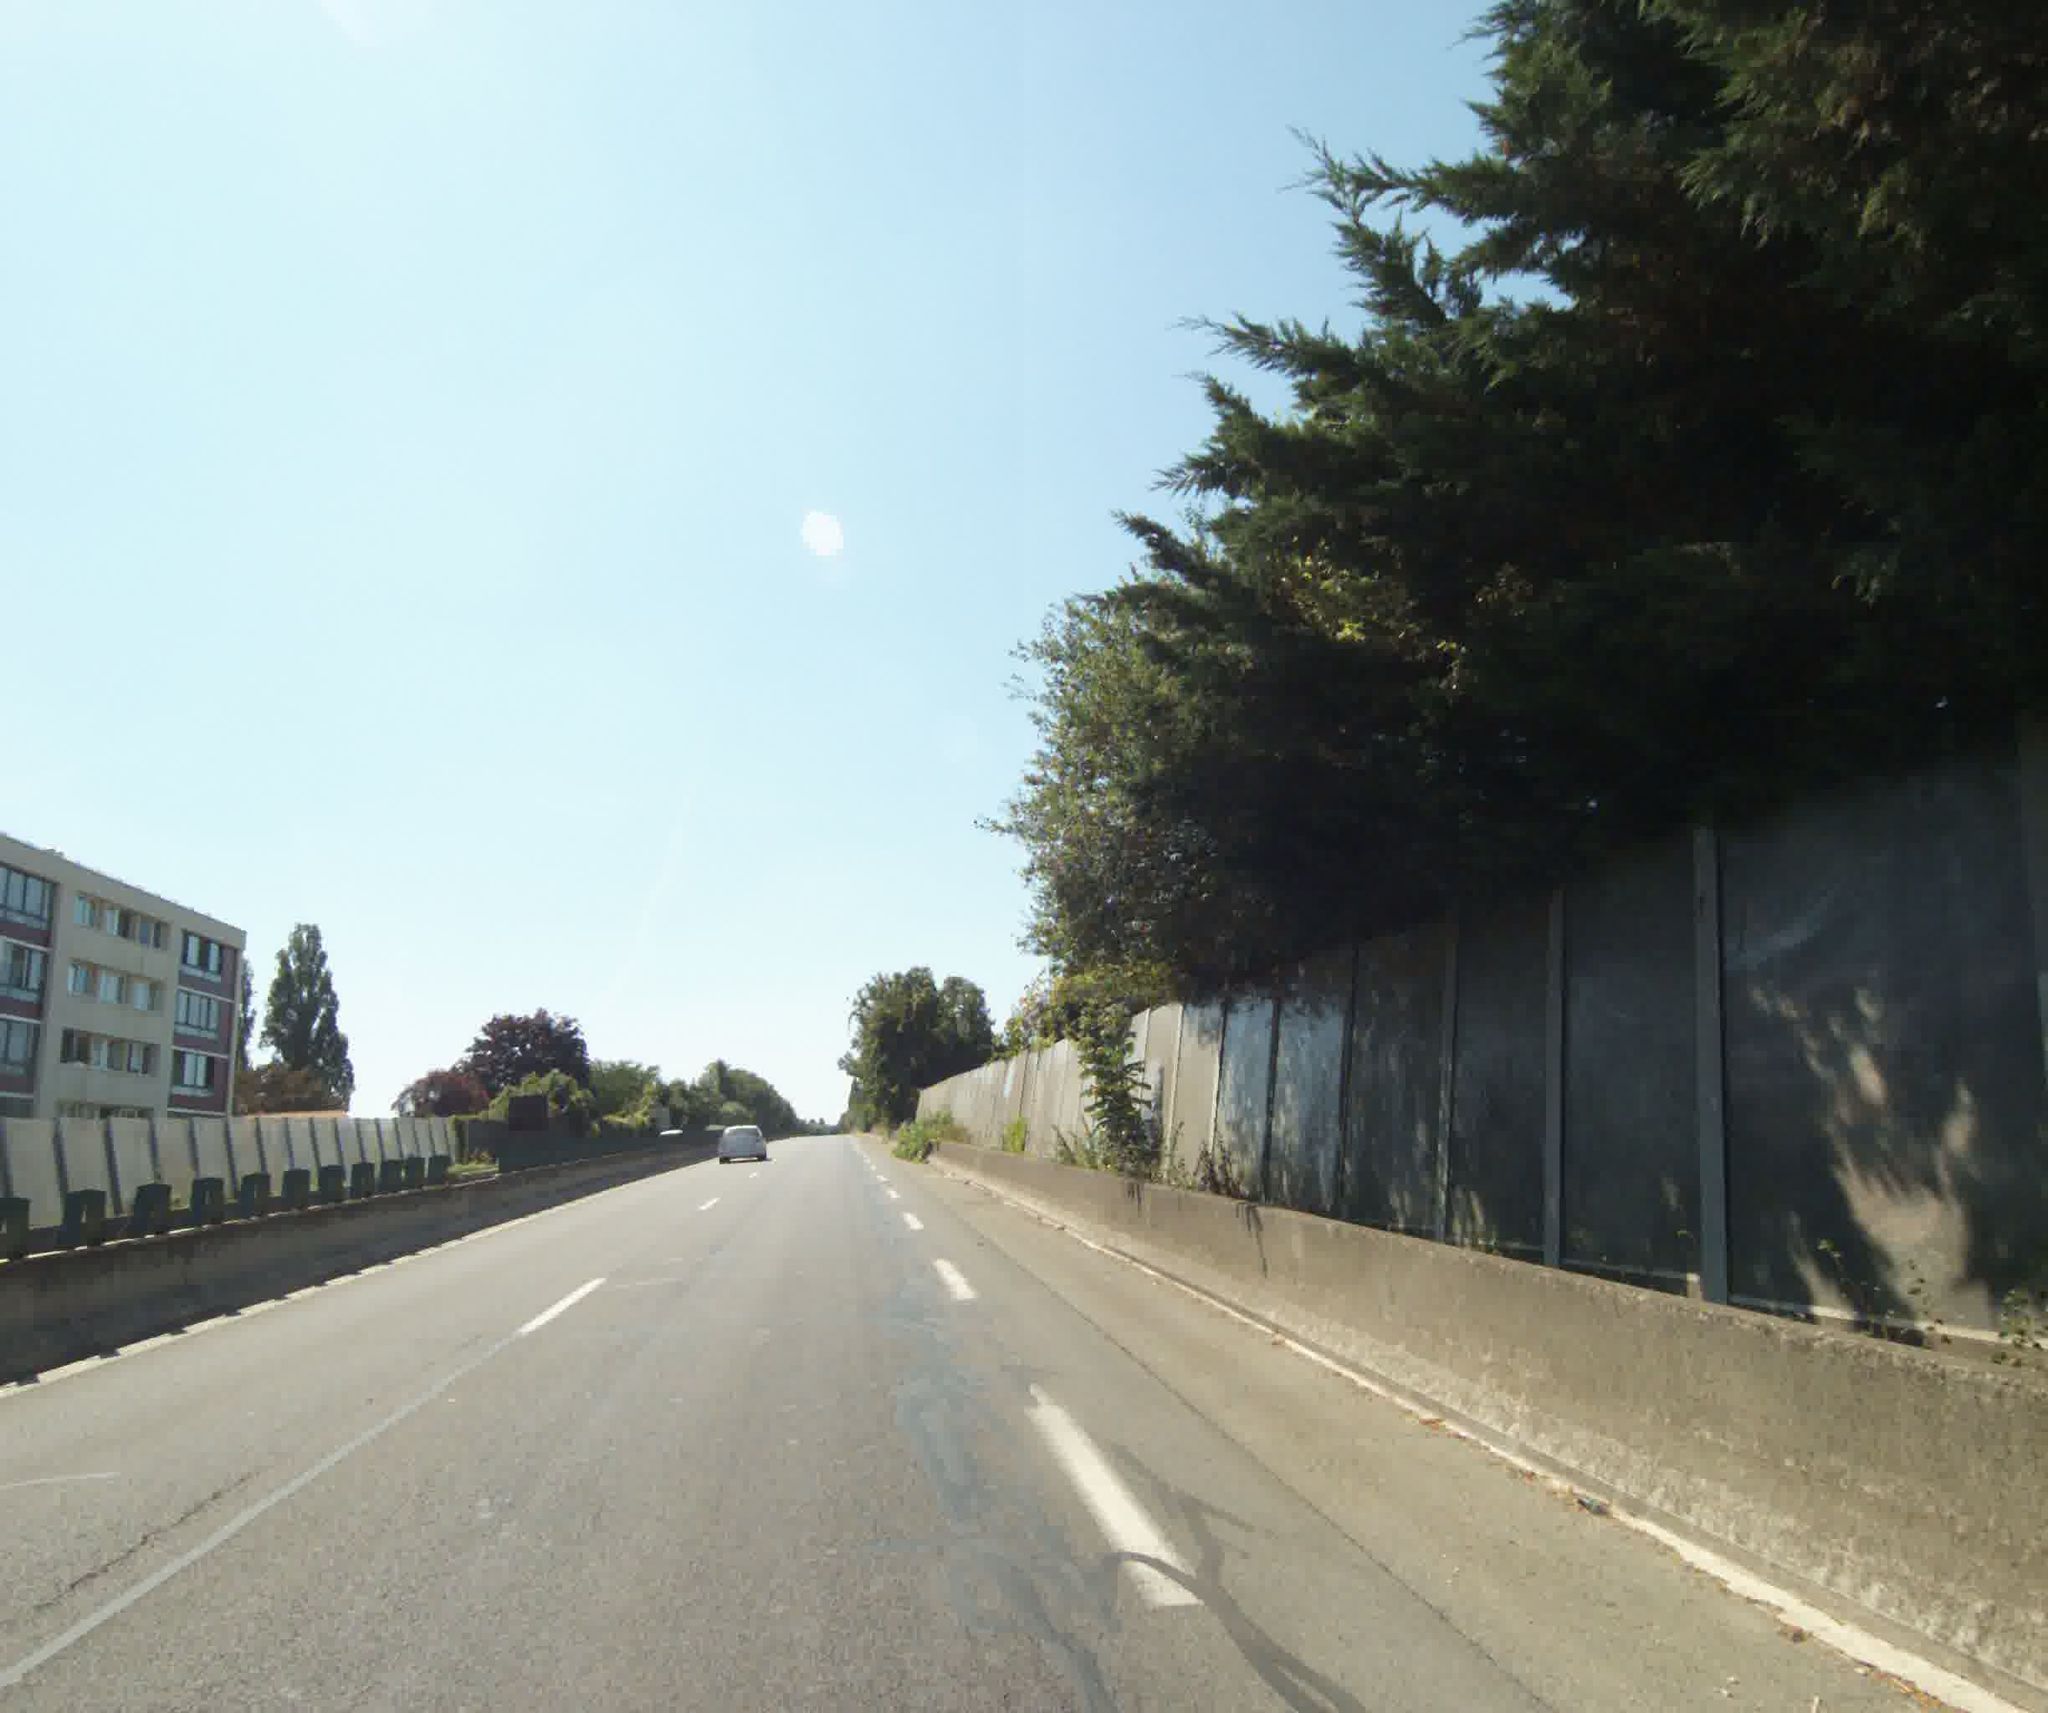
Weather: clear
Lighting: day
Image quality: good
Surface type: driving surface
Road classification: primary, trunk
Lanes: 2, 3, 1
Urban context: urban centre
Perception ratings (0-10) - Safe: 1, Lively: 1.35, Beautiful: 2.75, Boring: 5.76, Depressing: 3.34, Wealthy: 1.67